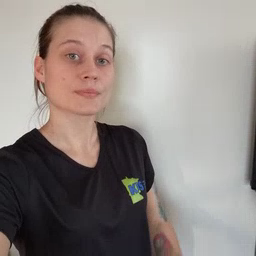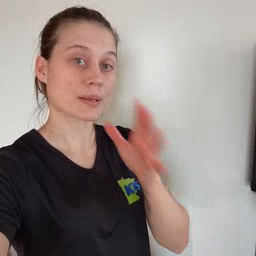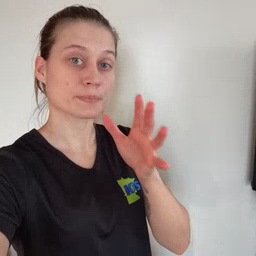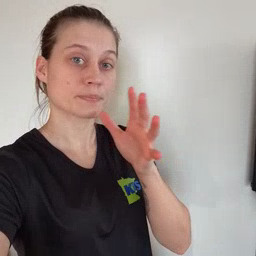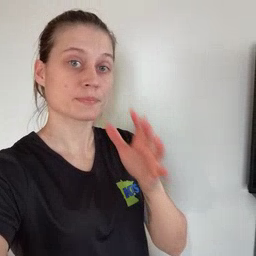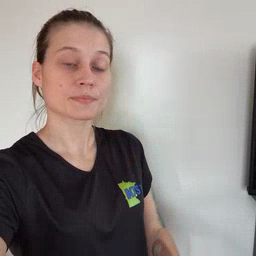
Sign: mom